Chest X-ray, PA view. Patient: 60 years old, sex M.
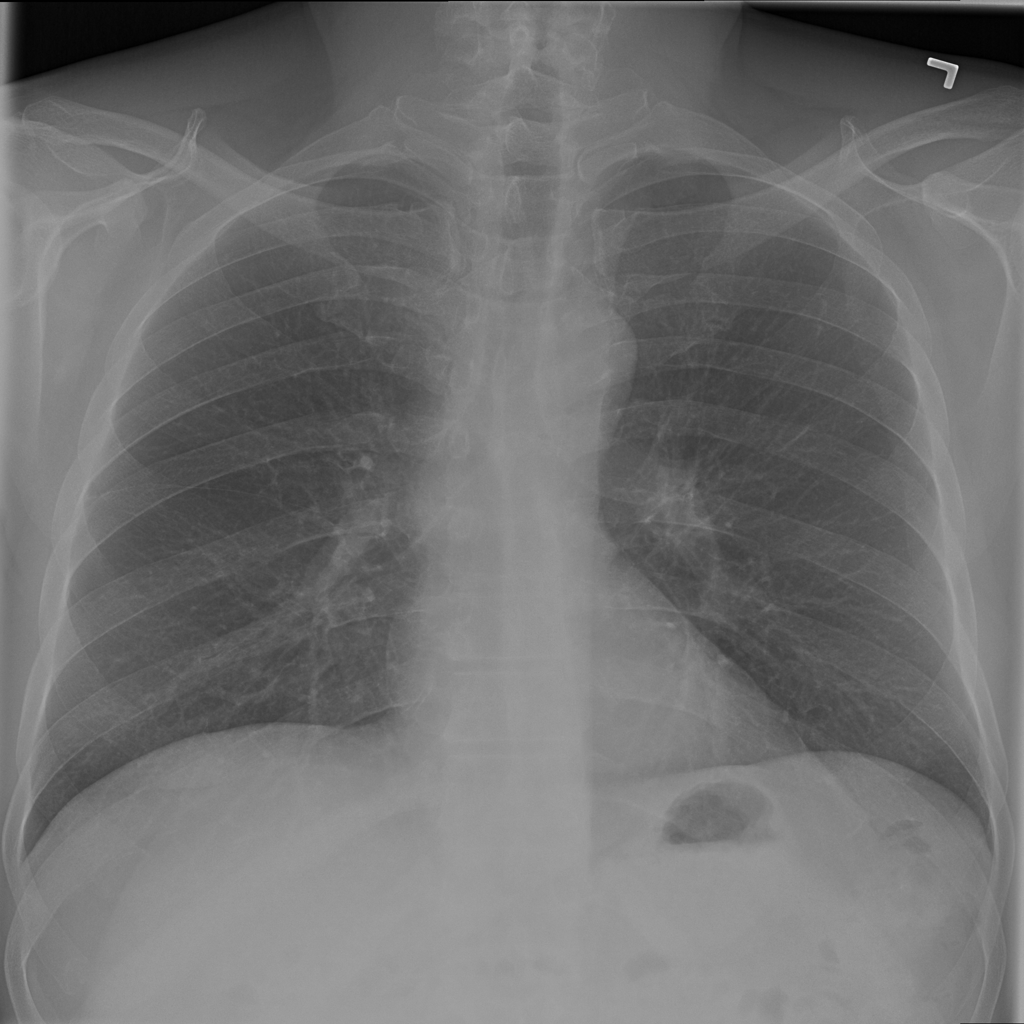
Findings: No Finding